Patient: sex F, age 55
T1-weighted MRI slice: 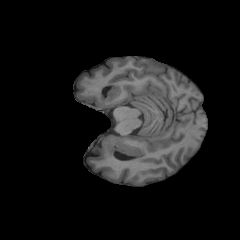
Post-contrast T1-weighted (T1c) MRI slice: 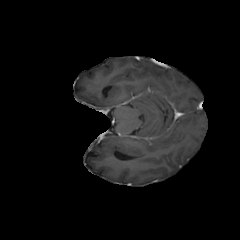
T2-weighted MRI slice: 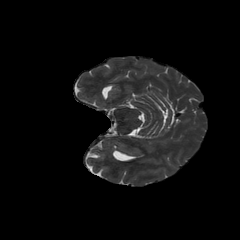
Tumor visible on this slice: no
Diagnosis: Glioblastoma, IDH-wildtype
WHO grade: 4